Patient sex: M
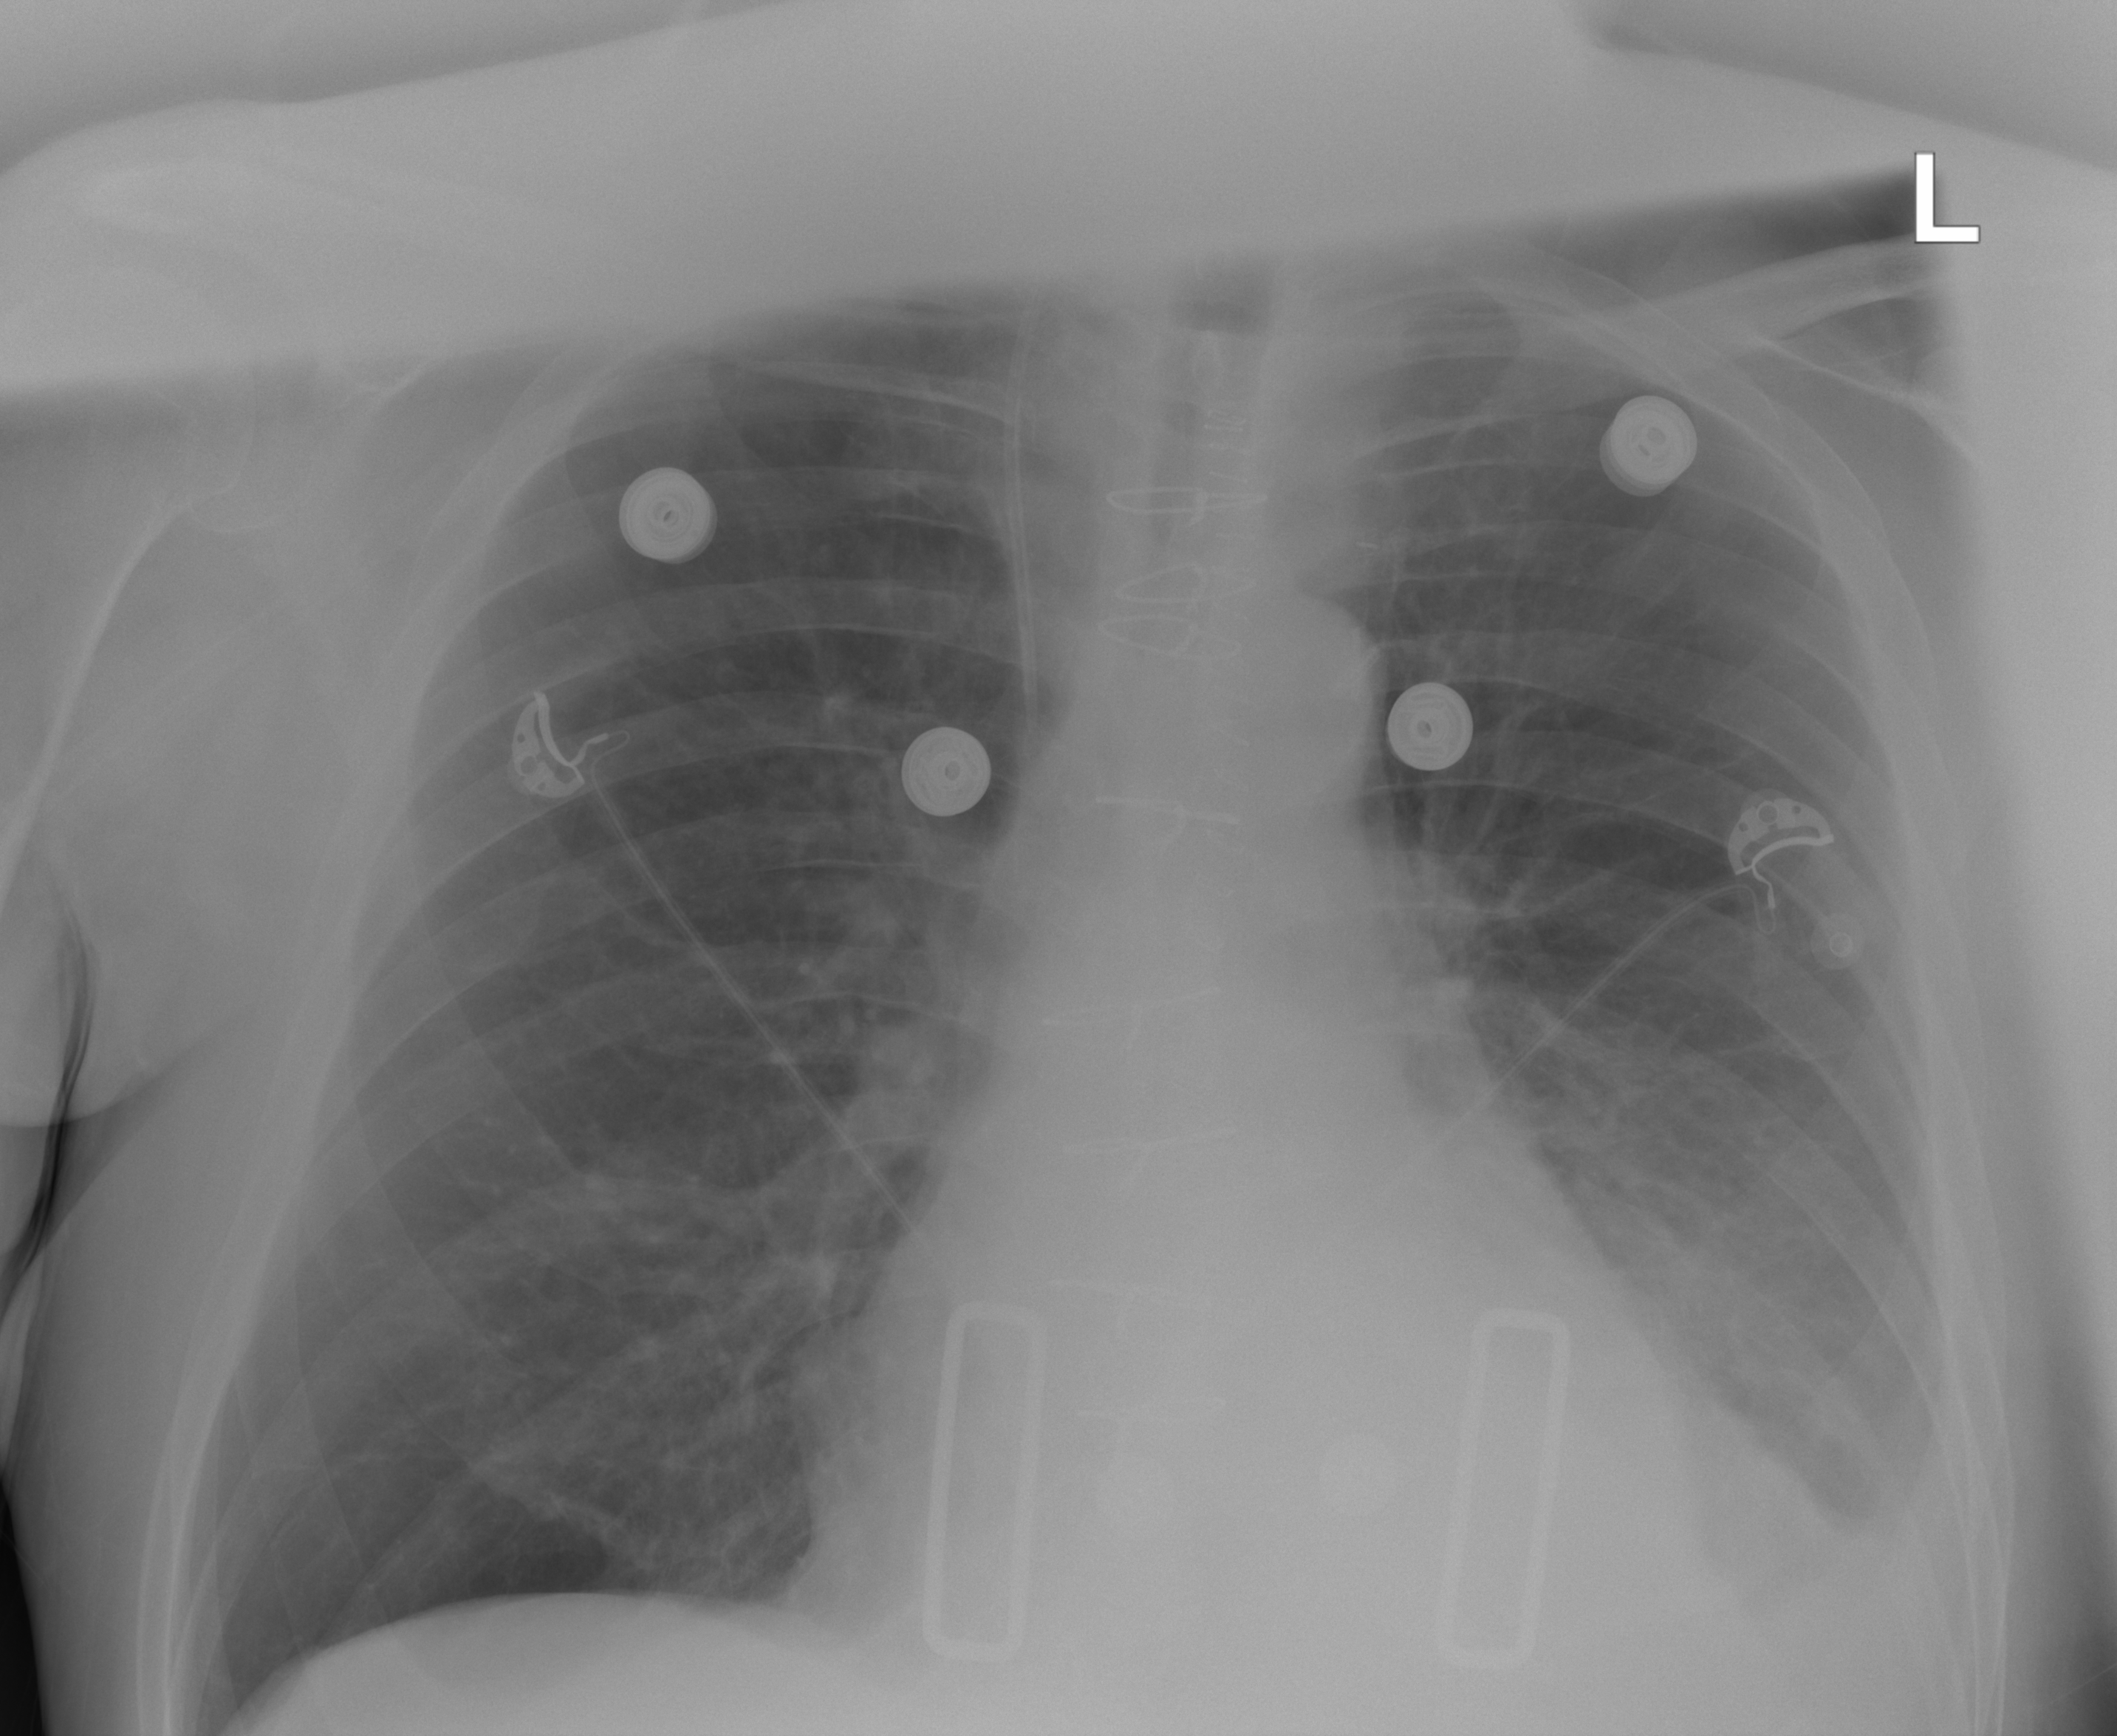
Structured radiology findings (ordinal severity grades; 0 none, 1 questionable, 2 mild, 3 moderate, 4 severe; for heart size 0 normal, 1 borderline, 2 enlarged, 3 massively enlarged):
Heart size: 2
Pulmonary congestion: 1
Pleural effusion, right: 0
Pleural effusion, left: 2
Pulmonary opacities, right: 0
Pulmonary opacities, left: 0
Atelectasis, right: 2
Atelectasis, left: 2